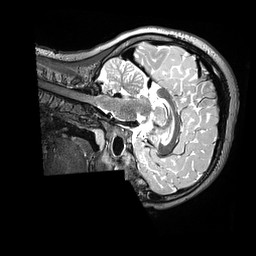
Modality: T2w
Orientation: sagittal
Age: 10
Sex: male
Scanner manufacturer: siemens
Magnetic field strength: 3 T
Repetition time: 3.2 s
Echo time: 0.564 s